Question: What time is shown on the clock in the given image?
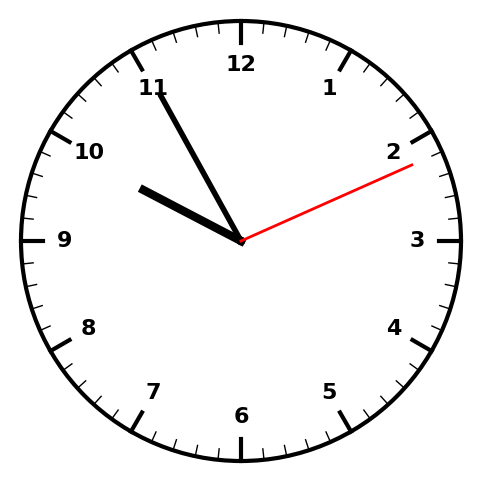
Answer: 09:55:11